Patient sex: M
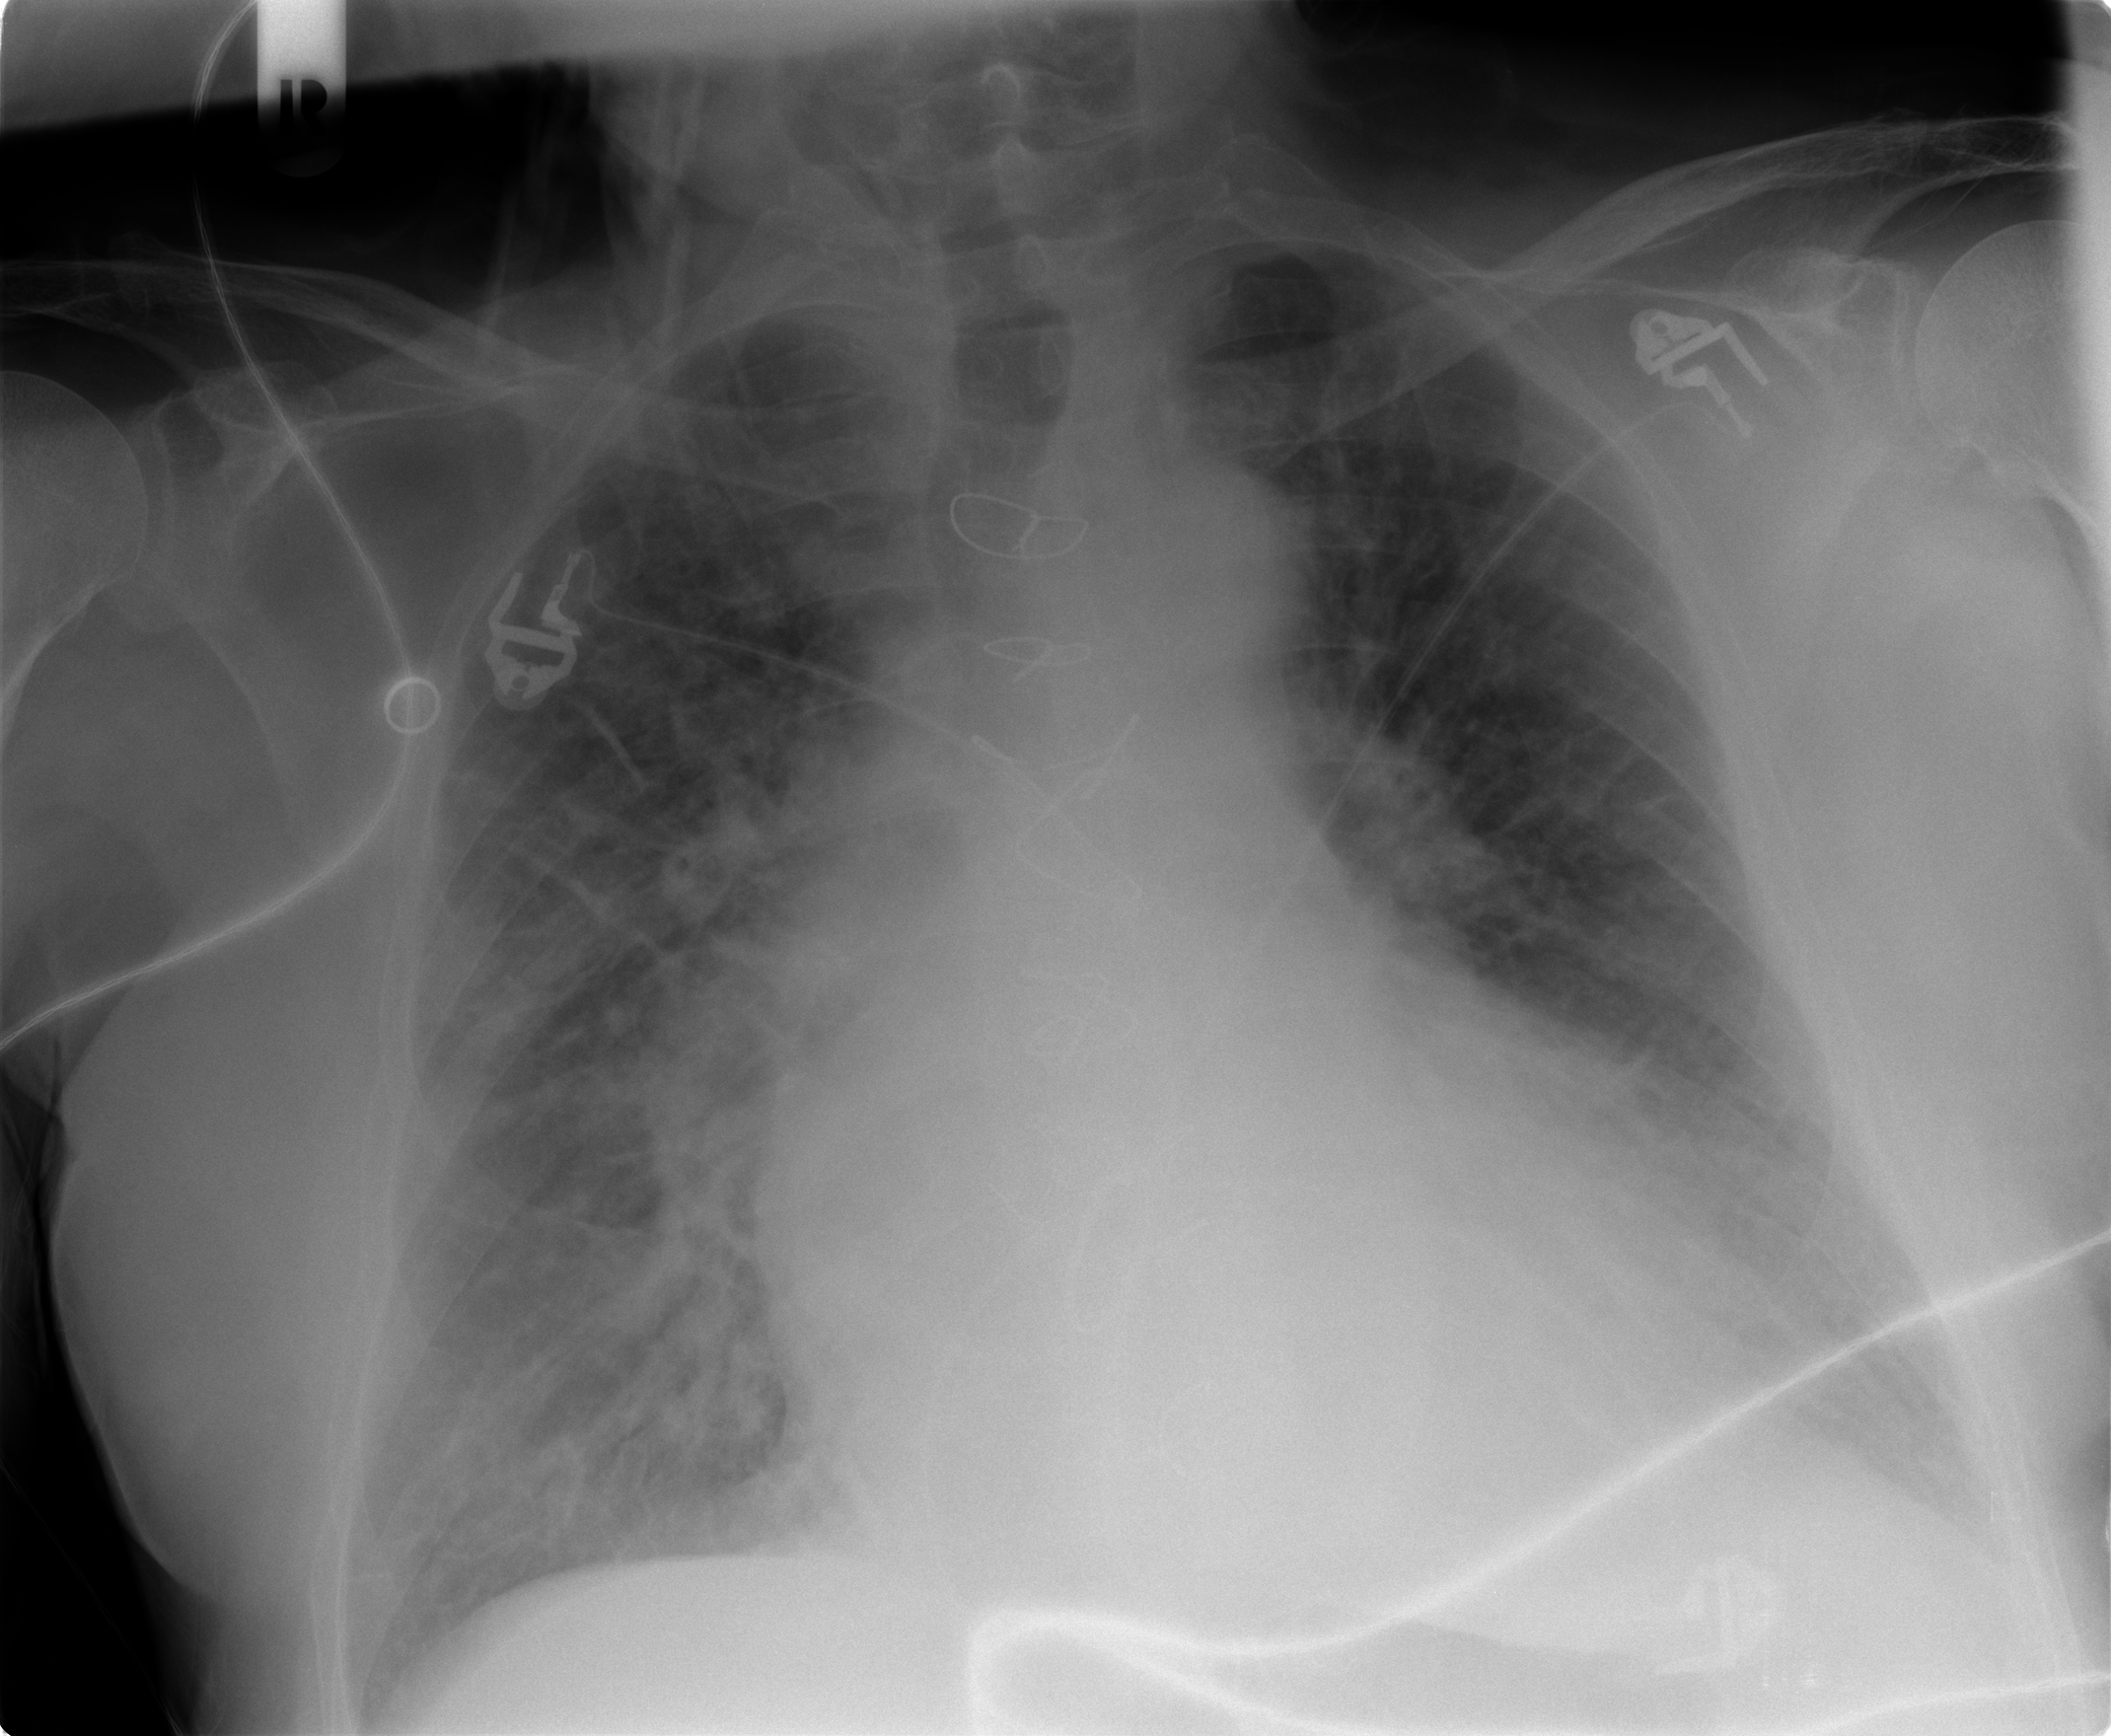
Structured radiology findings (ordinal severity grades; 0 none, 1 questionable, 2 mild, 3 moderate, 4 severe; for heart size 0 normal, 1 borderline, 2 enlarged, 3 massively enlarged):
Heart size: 3
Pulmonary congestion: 3
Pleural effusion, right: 0
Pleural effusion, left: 1
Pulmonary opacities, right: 0
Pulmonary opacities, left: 0
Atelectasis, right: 3
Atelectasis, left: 2